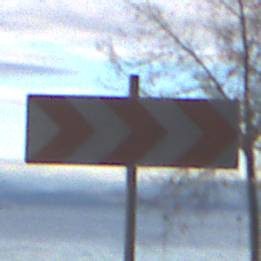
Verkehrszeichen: RichtungstafelnInKurvenGrossLinks
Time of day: MorningAfternoon
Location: Roofed (Urban)
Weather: PartlyCloudy
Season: NotSpecified
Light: Natural